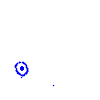
Particle: kaon